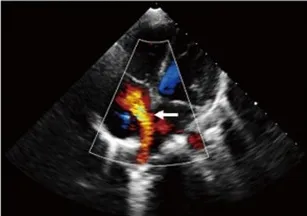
Transcatheter closure of ASD shown by transthoracic color Doppler echocardiography. The apical four-chamber section showed. Left to right shunt at the level of atrial septum.
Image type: radiology (ultrasound)